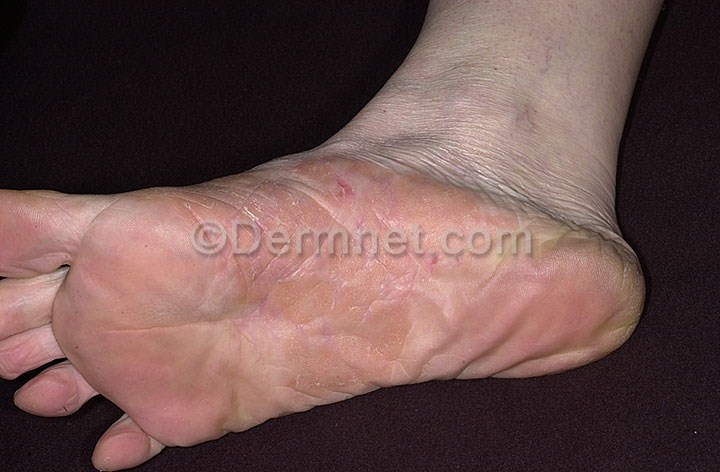
Disease: Psoriasis pictures Lichen Planus and related diseases